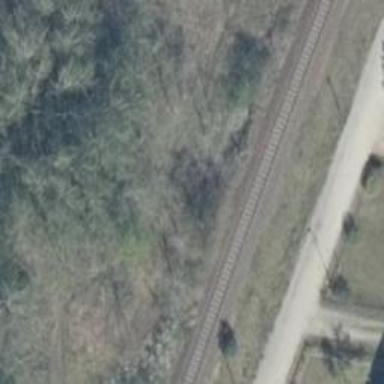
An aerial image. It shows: Preserved railway on embankment.